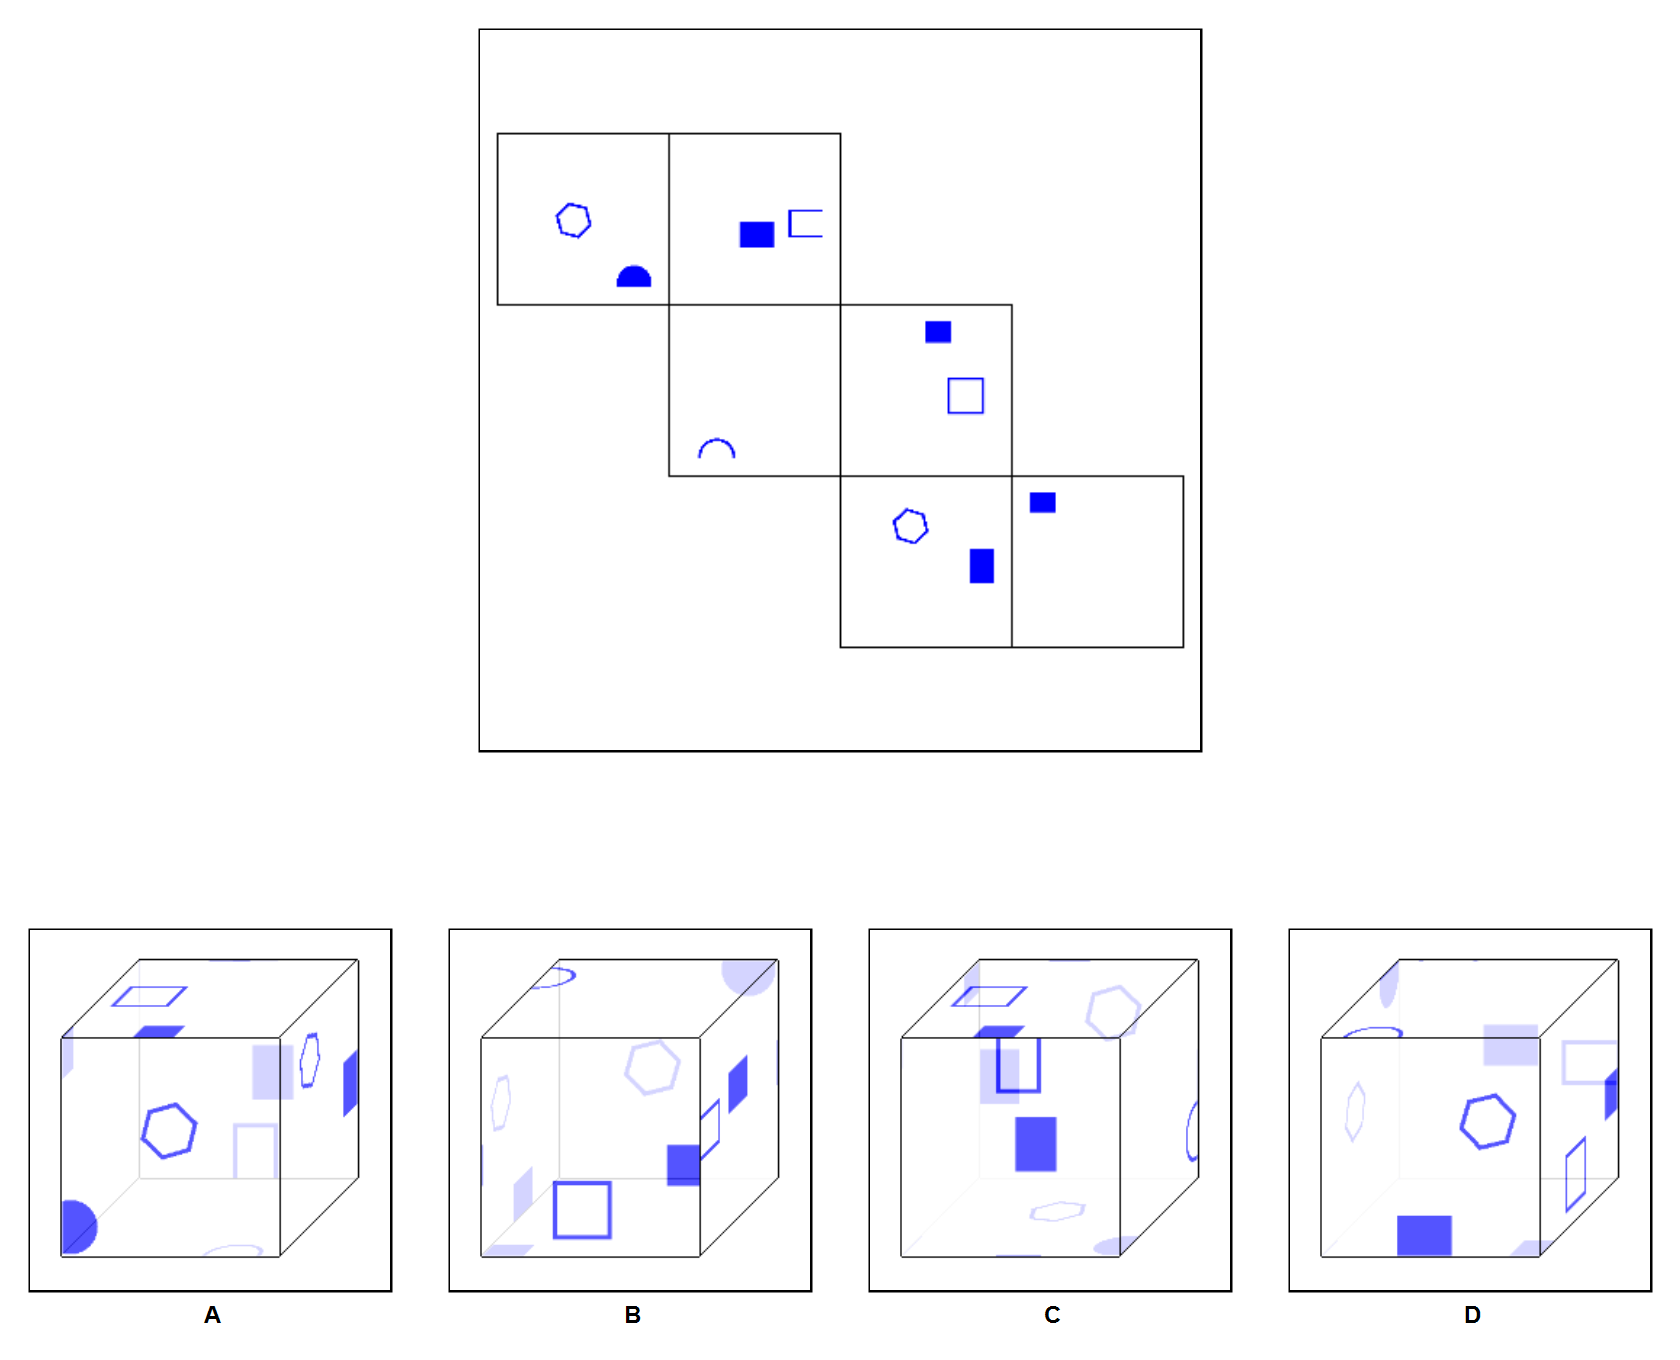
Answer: A